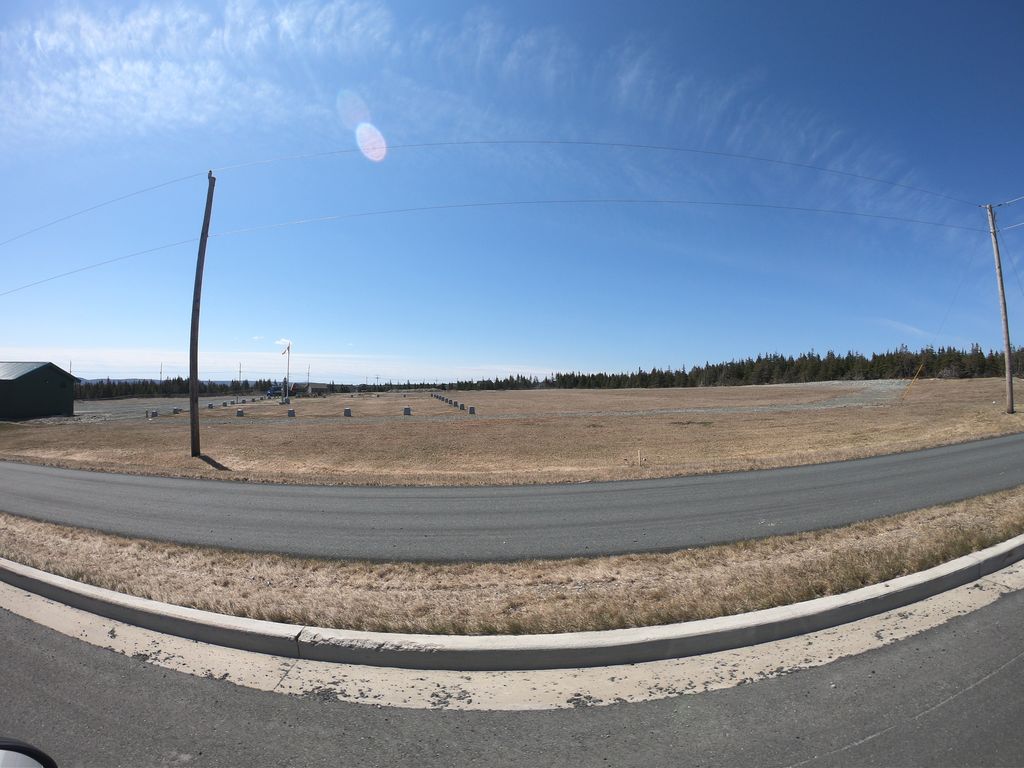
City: st_johns